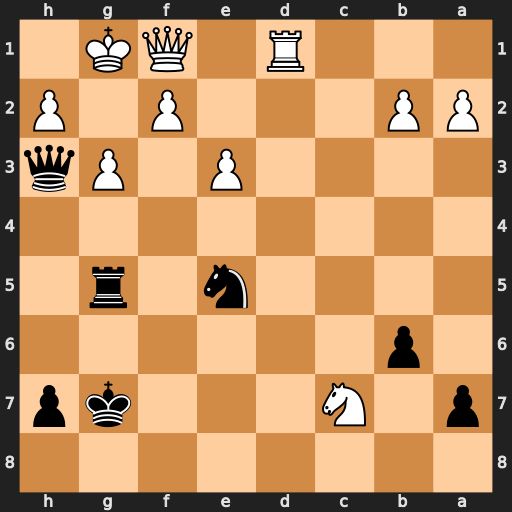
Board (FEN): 8/p1N3kp/1p6/4n1r1/8/4P1Pq/PP3P1P/3R1QK1
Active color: b
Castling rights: -
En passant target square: -
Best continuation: Nf3+ Kh1 Qxh2#